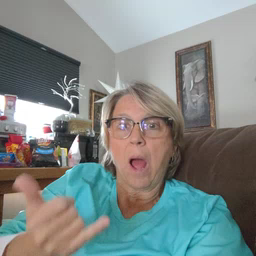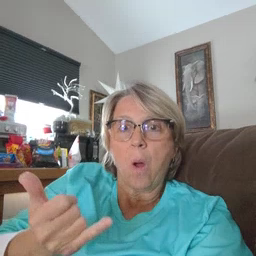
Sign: now